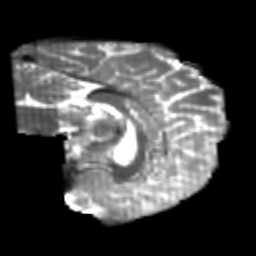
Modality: T2w
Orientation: sagittal
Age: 24
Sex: male
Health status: healthy
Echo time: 0.074 s